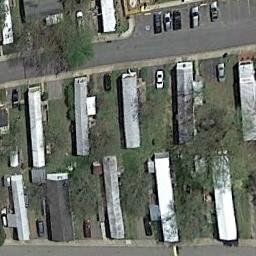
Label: mobile_home_park